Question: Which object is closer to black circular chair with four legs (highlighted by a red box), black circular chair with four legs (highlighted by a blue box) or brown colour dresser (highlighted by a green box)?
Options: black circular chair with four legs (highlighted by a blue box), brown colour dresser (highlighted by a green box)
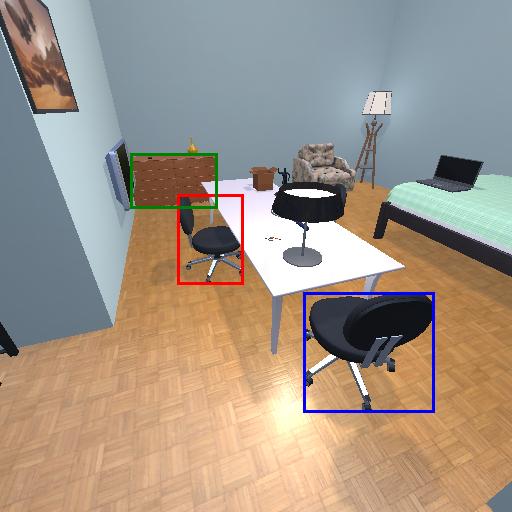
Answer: black circular chair with four legs (highlighted by a blue box)